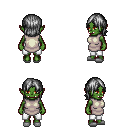
a pixel art fantasy rpg character, female body template, orc, green skin, white tunic, white pants, gray long bangs hairstyle, white slippers, four views (front, back, left, right), 2x2 character sprite sheet, small pixel art, hard edges, no anti-aliasing